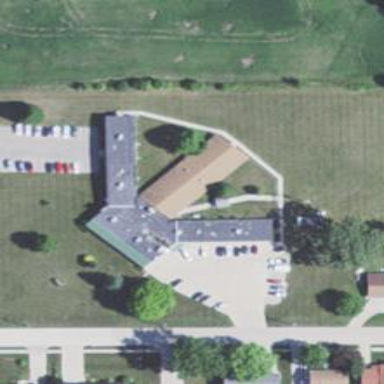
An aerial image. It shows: Nursing home.